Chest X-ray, PA view. Patient: 69 years old, sex F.
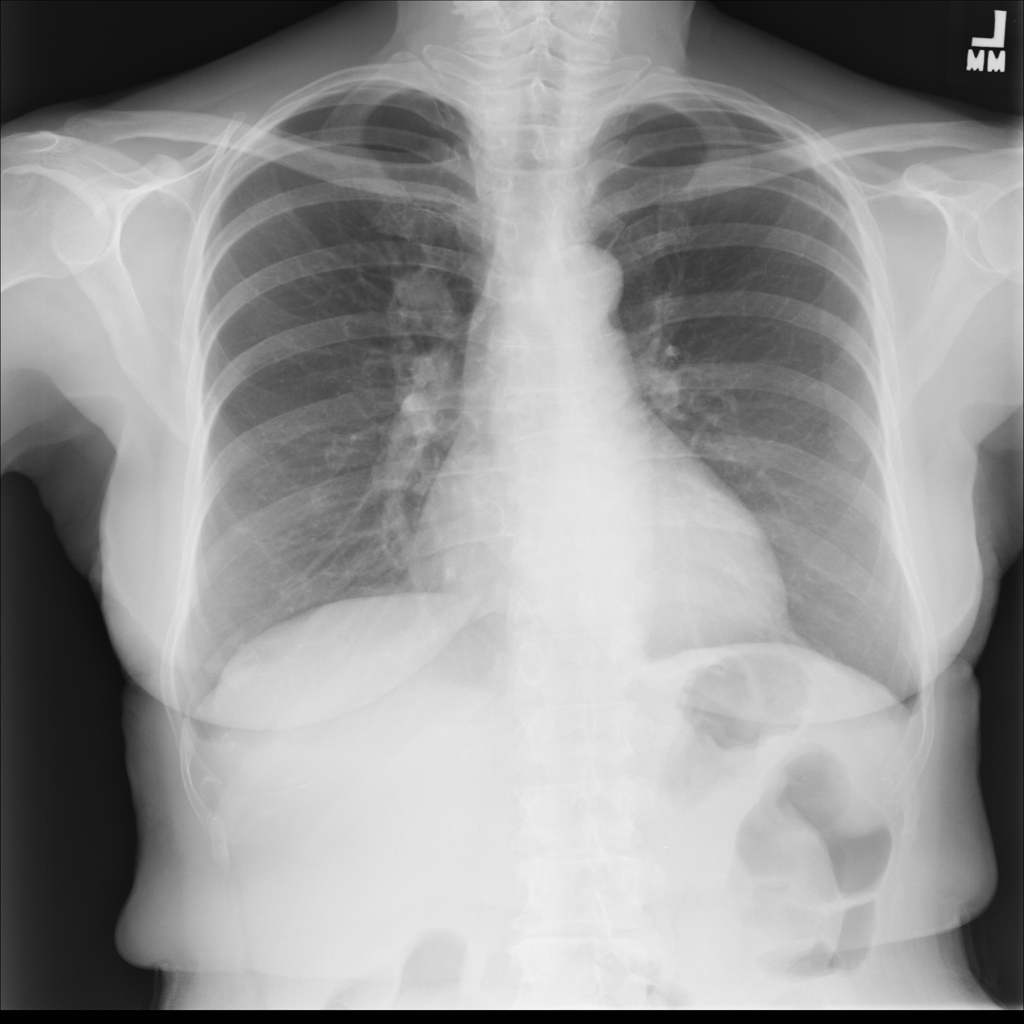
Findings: Nodule